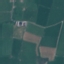
Land use / land cover: Pasture